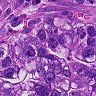
Metastatic tissue present: yes